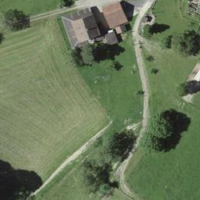
EUNIS habitat code: 52
Species observed at this site:
Tanacetum parthenium